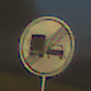
Verkehrszeichen: EndeUeberholverbotKraftfahrzeuge
Umgebung: Outdoor, Nature
Tageszeit: SunriseSunset
Wetter: Clear
Licht: Natural
Jahreszeit: NotSpecified
Kontrast: HighContrast